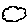
Label: cloud